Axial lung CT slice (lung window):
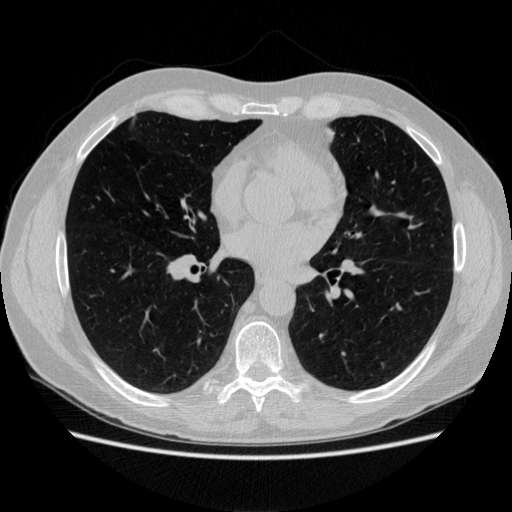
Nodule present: no